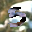
Label: 5